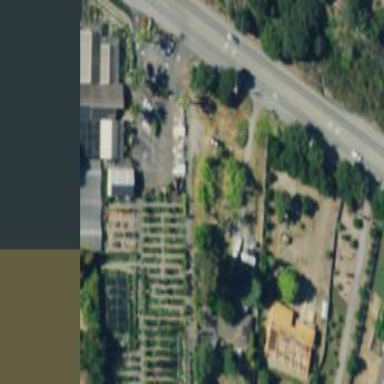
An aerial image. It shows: Plant nursery.